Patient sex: M
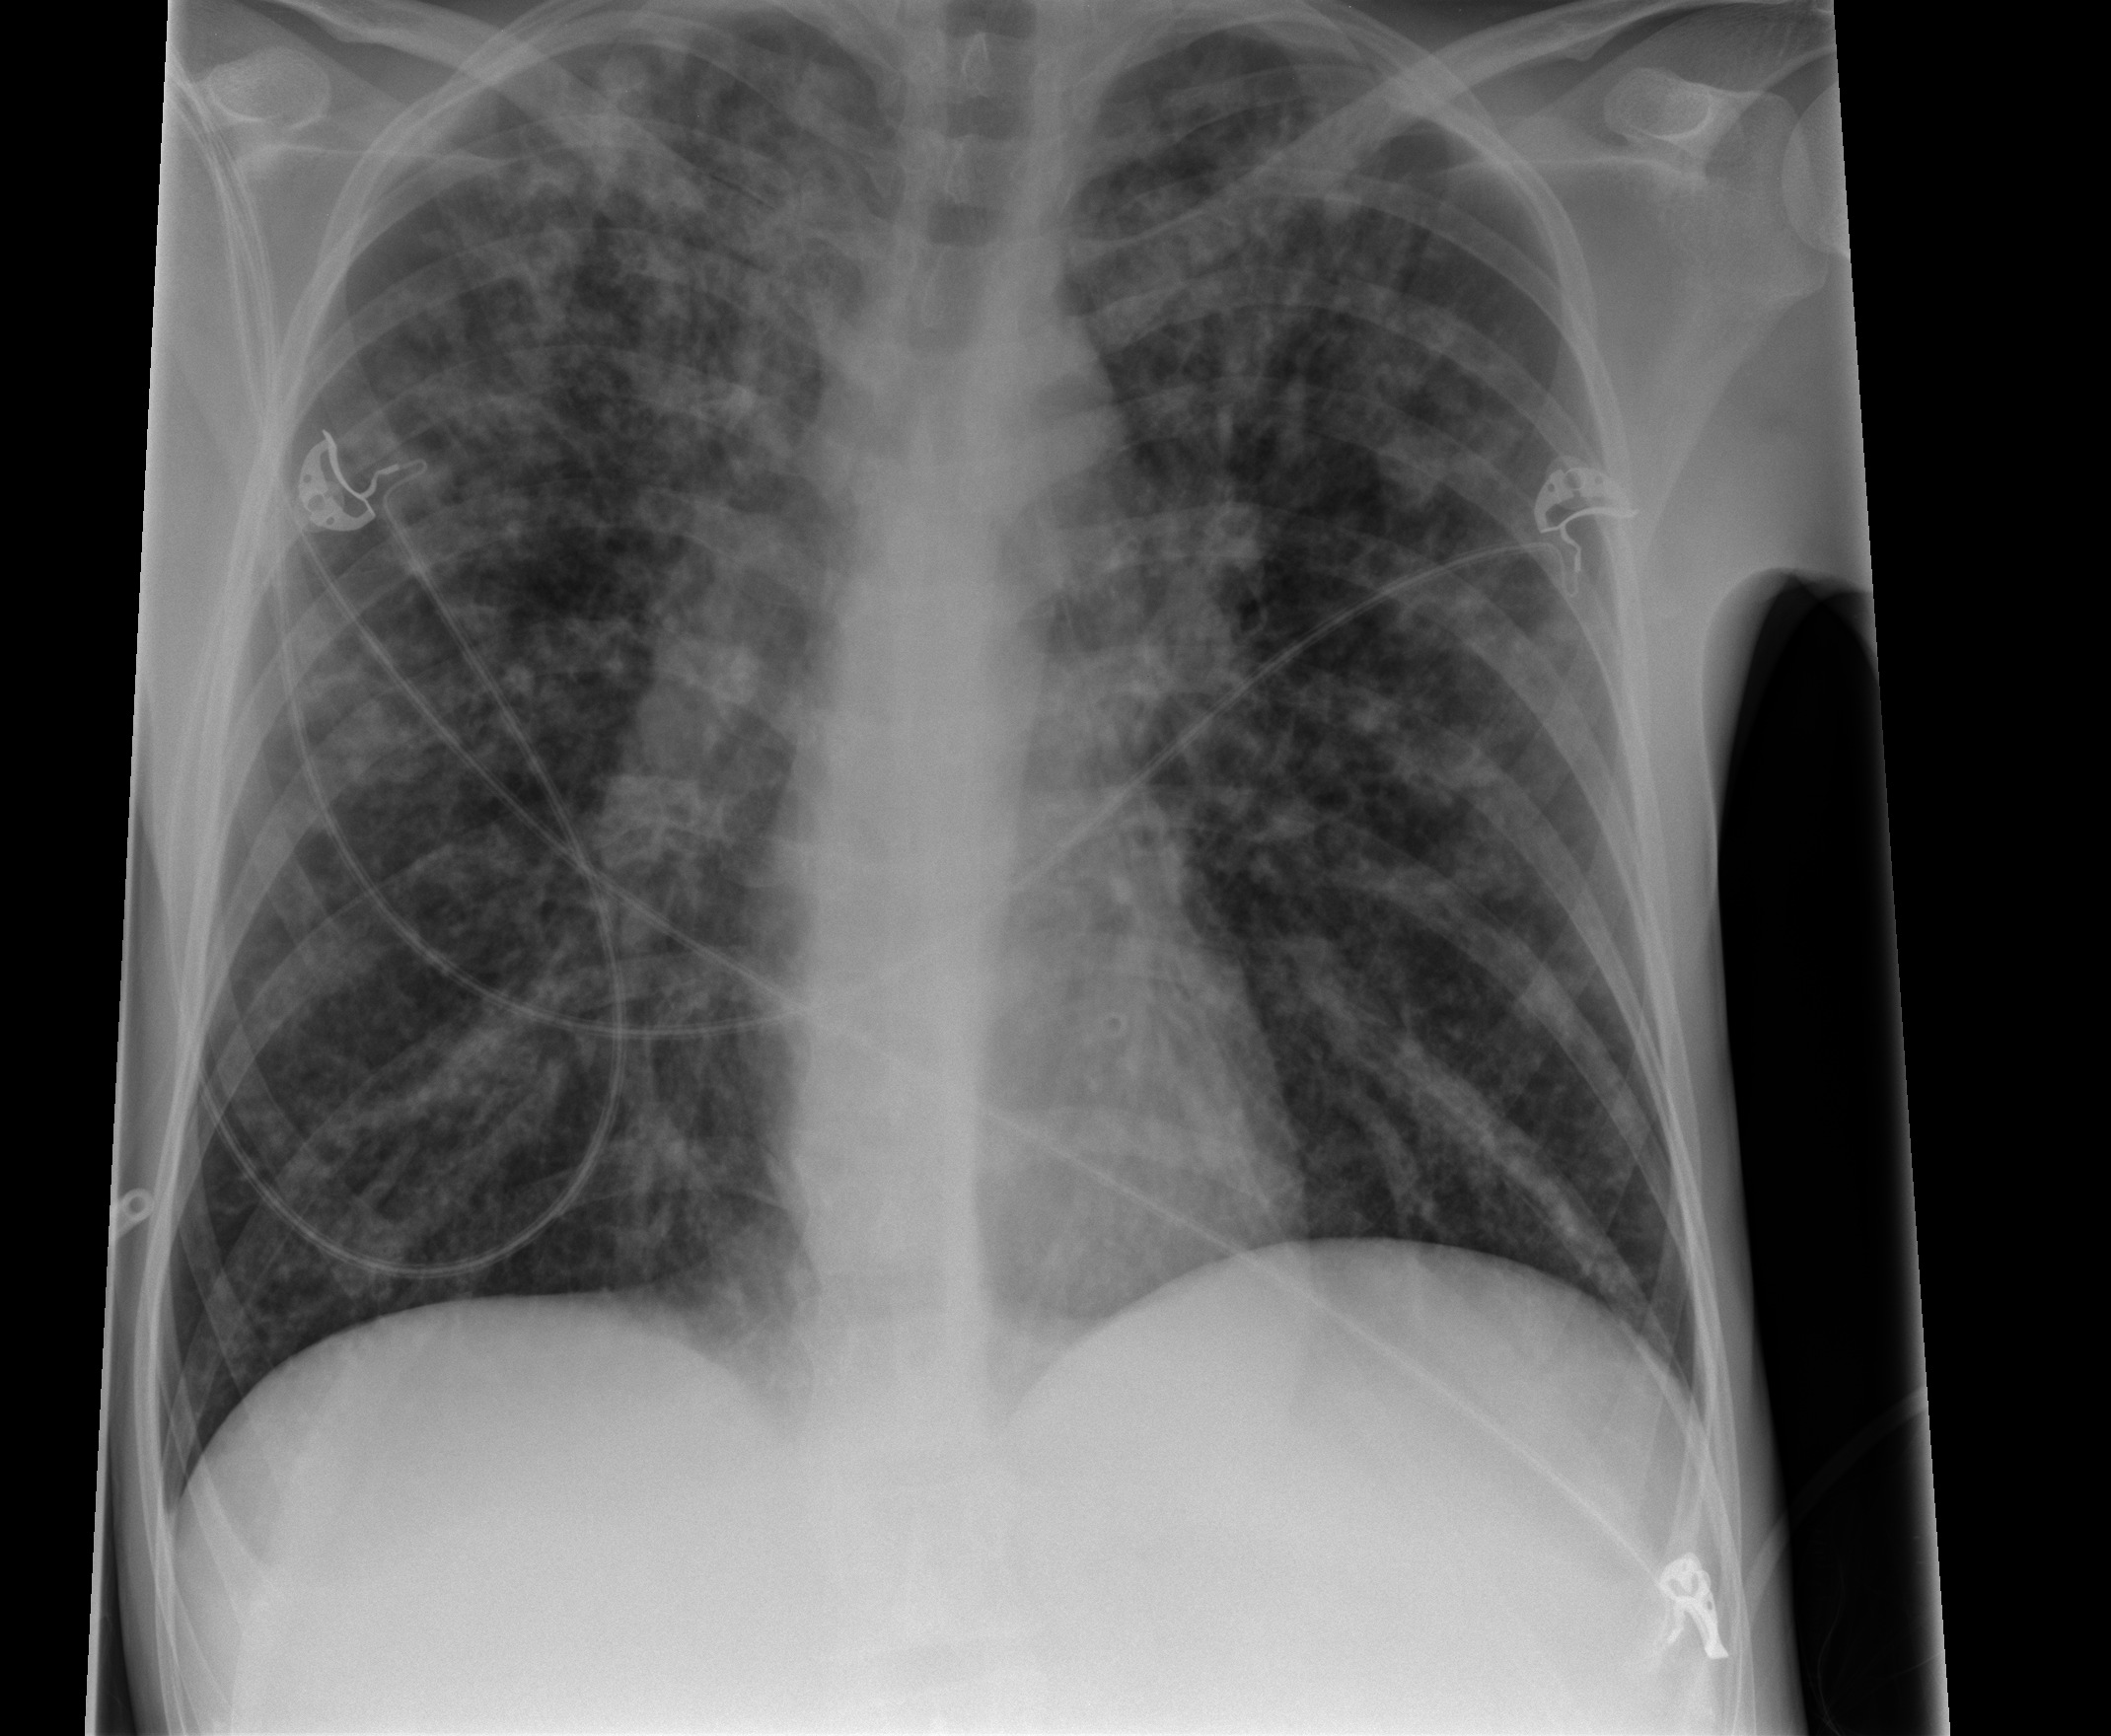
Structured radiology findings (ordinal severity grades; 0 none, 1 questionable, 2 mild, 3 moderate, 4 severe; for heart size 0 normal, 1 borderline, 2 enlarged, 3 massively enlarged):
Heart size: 0
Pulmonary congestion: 0
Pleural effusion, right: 0
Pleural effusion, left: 0
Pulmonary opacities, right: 3
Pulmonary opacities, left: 3
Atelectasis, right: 0
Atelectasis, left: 0